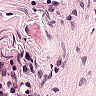
Metastatic tissue present: no